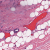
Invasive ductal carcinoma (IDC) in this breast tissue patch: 1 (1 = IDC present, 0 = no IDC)